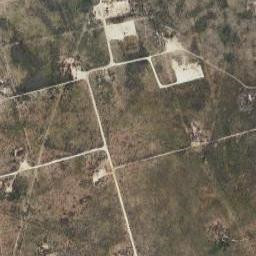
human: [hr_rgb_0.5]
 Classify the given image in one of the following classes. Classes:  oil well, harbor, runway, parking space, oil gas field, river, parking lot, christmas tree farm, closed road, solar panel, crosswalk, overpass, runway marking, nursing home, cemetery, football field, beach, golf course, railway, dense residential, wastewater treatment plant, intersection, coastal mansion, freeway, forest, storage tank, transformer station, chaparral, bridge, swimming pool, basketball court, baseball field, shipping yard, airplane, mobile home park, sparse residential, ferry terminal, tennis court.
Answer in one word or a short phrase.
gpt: oil gas field